Question: I have a problem understanding how 'row-fluid' class works. According to the <URL> it adjusts itself to fluid design such as responsive design. So if it has enough space it makes it fit on the same row otherwise it goes to the next line.
However looking at this example here : <URL>
Strangely enough the first three article headers fit on first row.
Second row and rest are slightly pushed to the right. But looking at the html (below) no additional classes are involved to cause this 'side effect'.

Why aren't the article headers fitting in the one row. Why is there this random gap in between? Is there a way to make them appear ordered without any gaps in between?
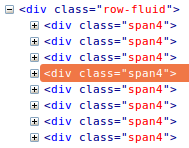
Answer: In your case, proper code will be like
'''
<div class="row-fluid">
<div class="span4"></div>
<div class="span4"></div>
<div class="span4"></div>
</div>
<div class="row-fluid">
<div class="span4"></div>
<div class="span4"></div>
<div class="span4"></div>
</div>
etc...
'''
In every 'row-fluid' class maximum sum of 'span' classes must be up to 12. Span classes have left margin. Only last child in one 'row-fluid' don't have left margin.
Look again now at examples on <URL>. ""